Question: I have a created a code where input variable is URL and
it returns price, title, video, newURL
For instance:
'''
a=product1.product_info(get_product_id('www.amazon.com'))
price = a.saleprice
title = a.producttitle
vid_url = a.provideo
'''
And now, instead of copy and paste url over and over.
I have created a CSV file like below and would like URL at each row to go through a loop and
1. create a data (price, title)
2. and save price, title data to same row with corresponding URL

So, I tried by using while loop as below:
'''
raw_data = pd.read_csv(r"U:/test_csv_file.csv") #read csv file
numrow = len(raw_data) #to know when to stop while loop
url1 = 0
while url1 <numrow:
url1 = url1 + 1
df2 = df1.iloc[url1]
product1 = amazon()
a=product1.product_info(get_product_id('df2'))
price = a.saleprice
title = a.producttitle
vid_url = a.provideo
if url1 == numrow:
print("done")
'''
However, I keep getting an error.
I think there should be a better way of reading and wiriting a data at NaN elements but does not have any clue..
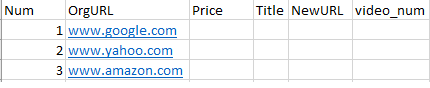
Answer: you can create the output dataframe based on a nested list, like this:
'''
raw_data = pd.read_csv(r"U:/test_csv_file.csv") #read csv file
numrow = len(raw_data) #to know when to stop while loop
url1 = 0
data = []
while url1 <numrow:
url1 = url1 + 1
df2 = df1.iloc[url1]
product1 = amazon()
a=product1.product_info(get_product_id('df2'))
price = a.saleprice
title = a.producttitle
vid_url = a.provideo
if url1 == numrow:
print("done")
data.append([price, title, vid_url])
cols = ['Price', 'Title', 'Vid_url']
df_out = pd.DataFrame(data=data, columns=cols)
'''